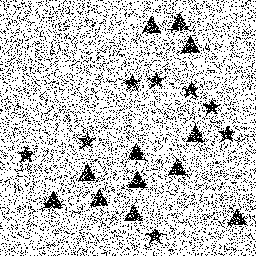
Squares: 0
Triangles: 12
Stars: 8
Total shapes: 20